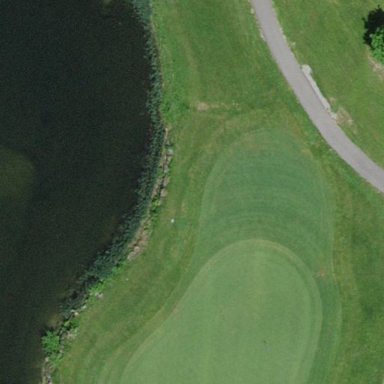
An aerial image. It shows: Golf fairway surrounded by grass.